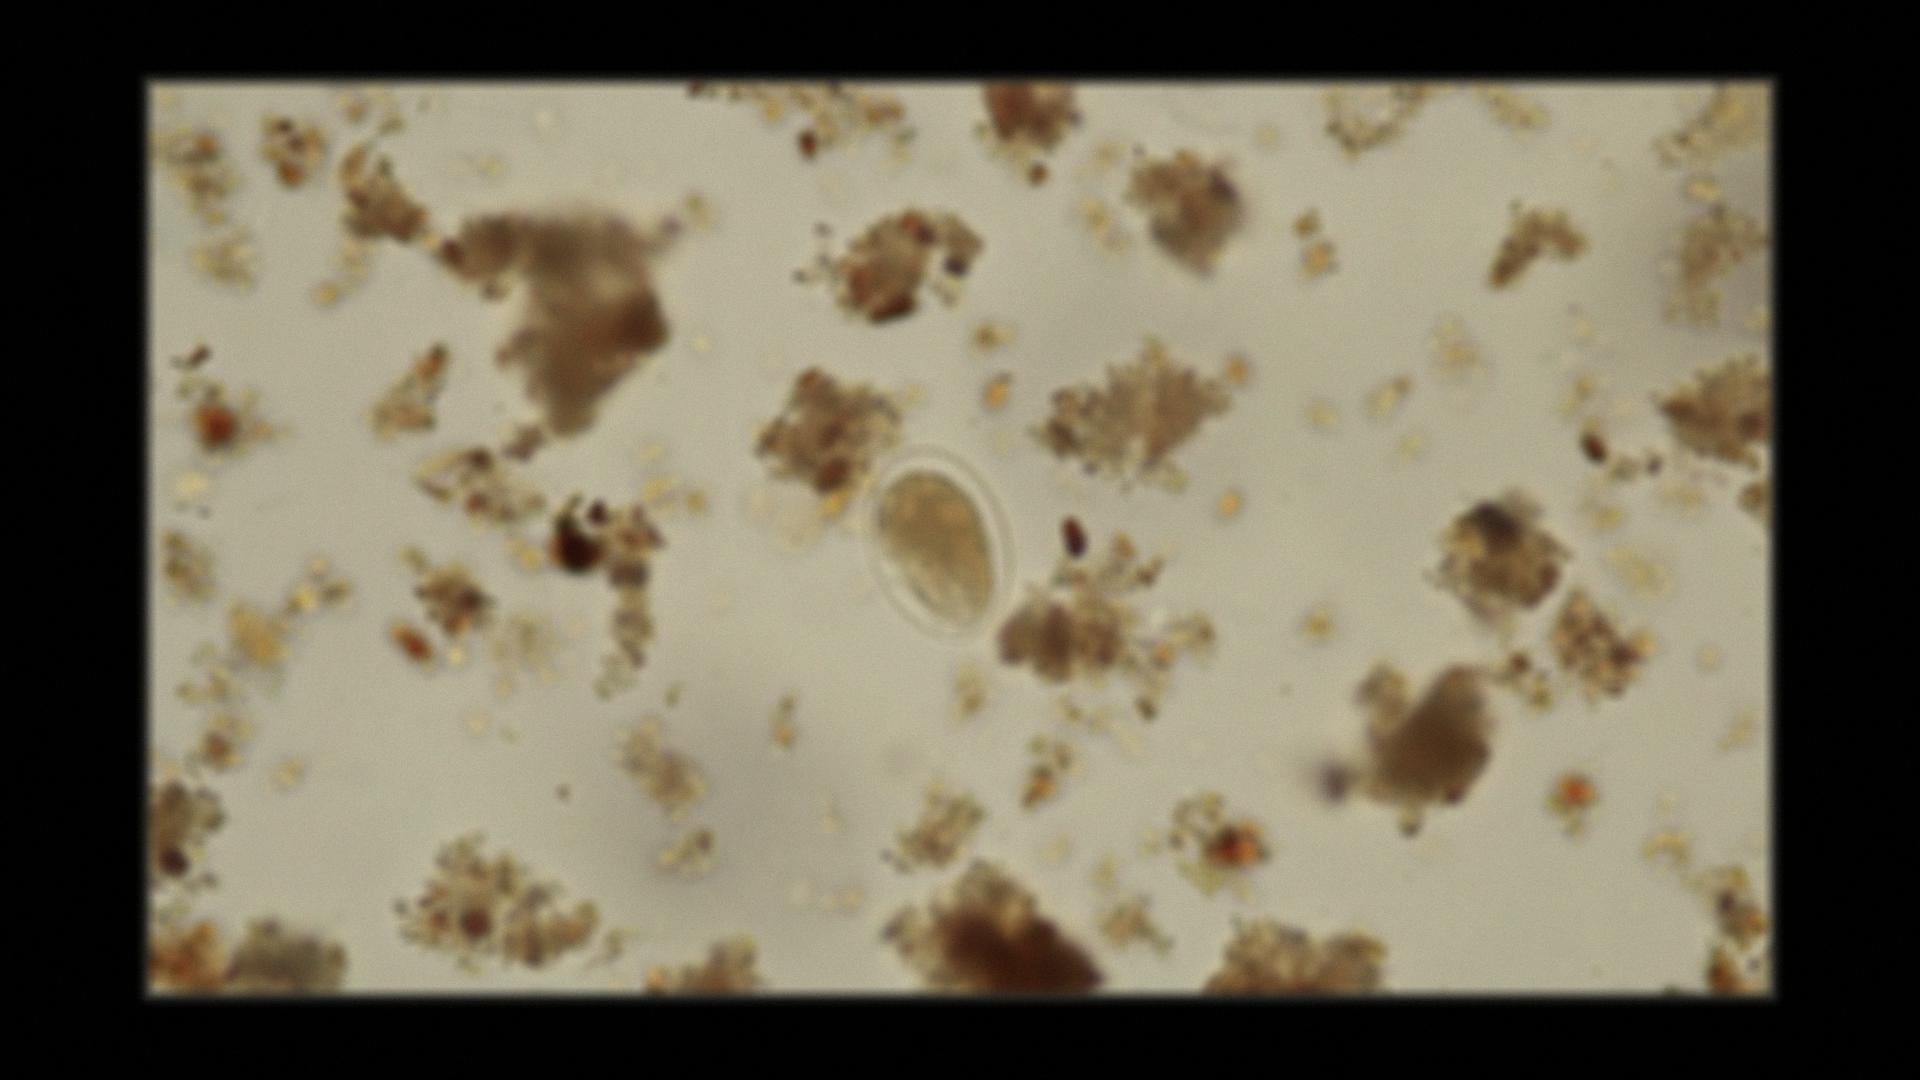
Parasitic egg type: Hookworm egg